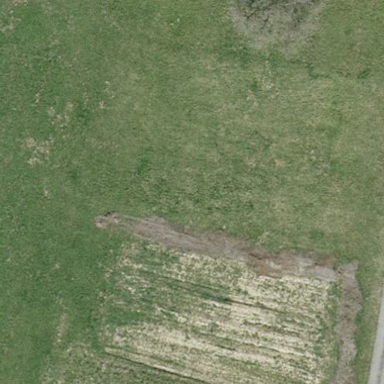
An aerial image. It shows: Area covered with grass.